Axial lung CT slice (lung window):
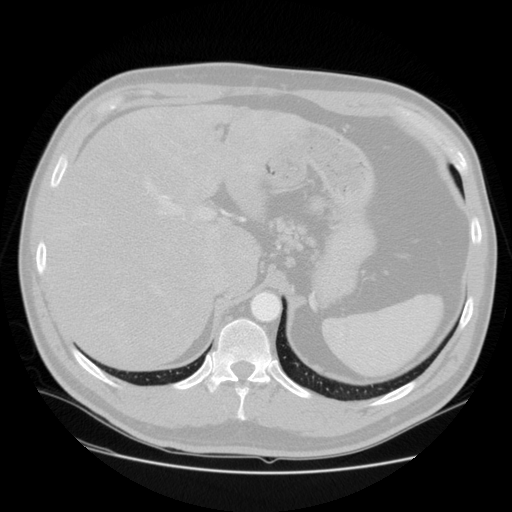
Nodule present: no